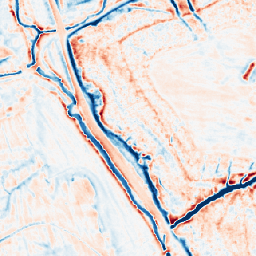
Category: multiscale
Decomposition family: dog_multiscale
Decomposition parameters: sigma_ratio: 1.6
n_scales: 4
base_sigma: 0.5
Upsampling method: area
Upsampling parameters: scale: 4
Upsampling scale: 4